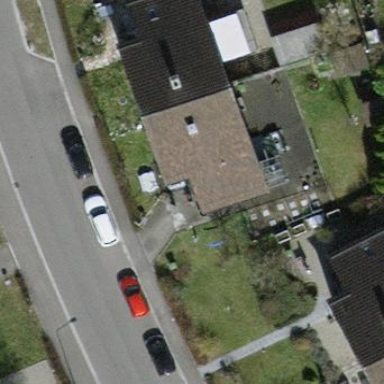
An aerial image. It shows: Building with tiled roof.